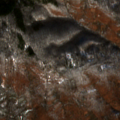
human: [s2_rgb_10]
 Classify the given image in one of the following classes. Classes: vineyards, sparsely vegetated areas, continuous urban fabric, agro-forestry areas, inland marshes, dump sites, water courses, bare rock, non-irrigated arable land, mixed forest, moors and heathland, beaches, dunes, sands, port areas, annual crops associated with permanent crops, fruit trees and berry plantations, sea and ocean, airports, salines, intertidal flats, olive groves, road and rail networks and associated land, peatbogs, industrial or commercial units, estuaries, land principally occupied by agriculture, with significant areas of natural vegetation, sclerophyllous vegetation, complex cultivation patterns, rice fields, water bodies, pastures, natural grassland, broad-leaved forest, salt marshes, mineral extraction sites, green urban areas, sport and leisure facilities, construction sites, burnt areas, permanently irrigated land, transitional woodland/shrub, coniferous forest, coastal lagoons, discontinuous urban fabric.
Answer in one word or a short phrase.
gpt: broad-leaved forest, mixed forest